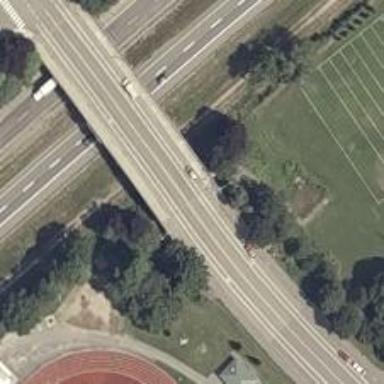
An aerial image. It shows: Secondary road with asphalt surface passing over bridge.